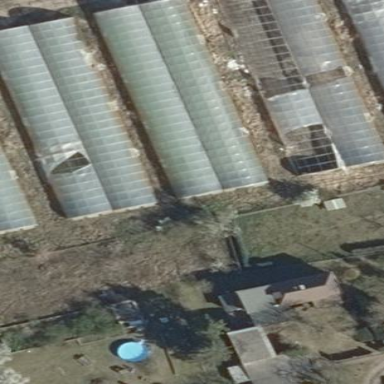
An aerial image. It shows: Greenhouse.